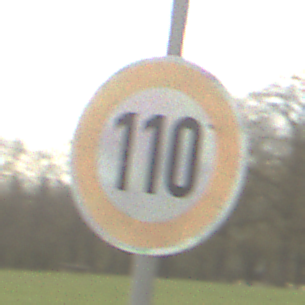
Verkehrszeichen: Geschwindigkeit110
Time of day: MorningAfternoon
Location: Outdoor (Suburban)
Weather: Overcast
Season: NotSpecified
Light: Natural